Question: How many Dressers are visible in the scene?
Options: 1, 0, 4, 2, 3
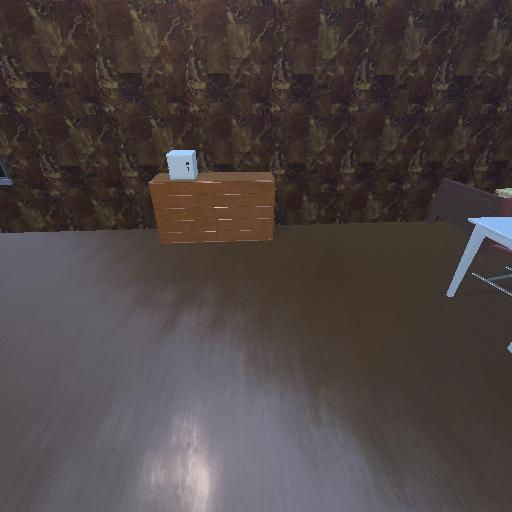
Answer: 1